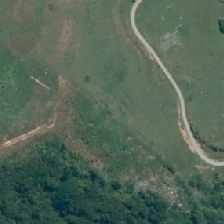
Land cover: harvested_forest